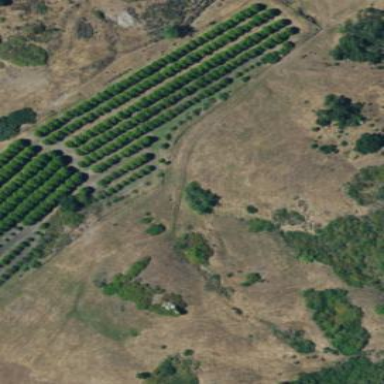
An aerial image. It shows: Orchard.